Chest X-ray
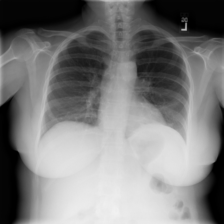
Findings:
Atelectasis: positive
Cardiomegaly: negative
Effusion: negative
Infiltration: negative
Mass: negative
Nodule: negative
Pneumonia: negative
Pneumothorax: negative
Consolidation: negative
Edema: negative
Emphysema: negative
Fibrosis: negative
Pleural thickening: negative
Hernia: negative